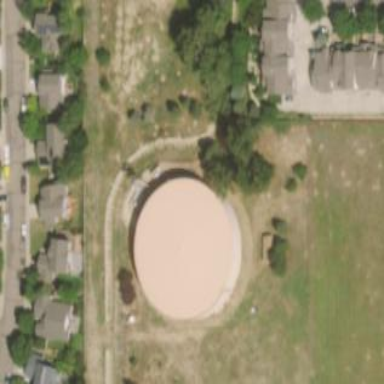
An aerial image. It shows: Water tower that serves as storage tank.